Question: I'm encountering a mystery issue while trying to upload an iOS app to the app store. Here is the issue:

I'm using the XCode 5.1 and the target deployment of the app is 7.0
I've tried too many things but it didn't work. Does anyone have any workaround for this? Any help would be appreciated.
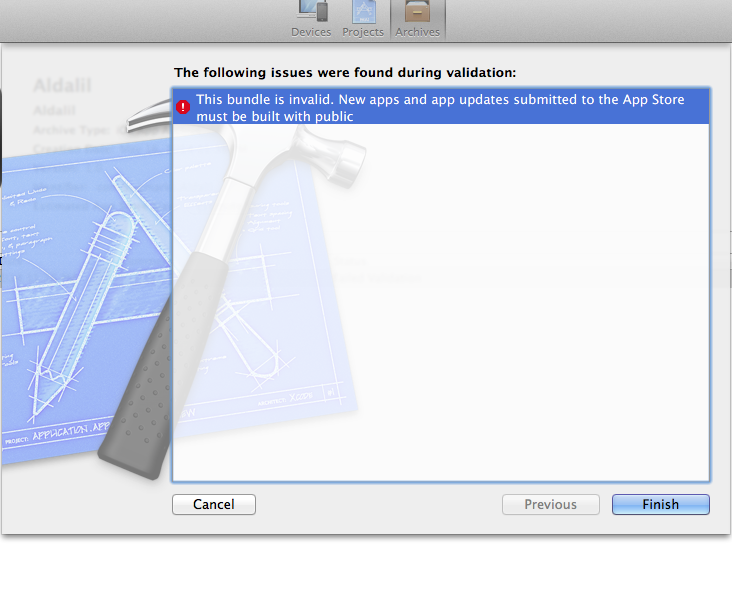
Answer: Update Xcode to 5.1.1. Since yesterday (5/15) Apple requires new apps to be built using 5.1.1. <URL>